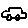
Label: car